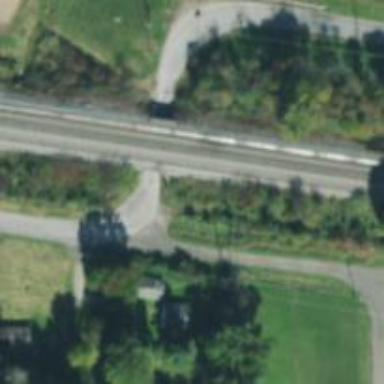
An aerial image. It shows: Railway line on embankment.